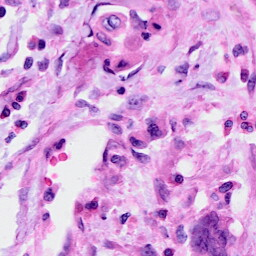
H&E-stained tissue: Cervix